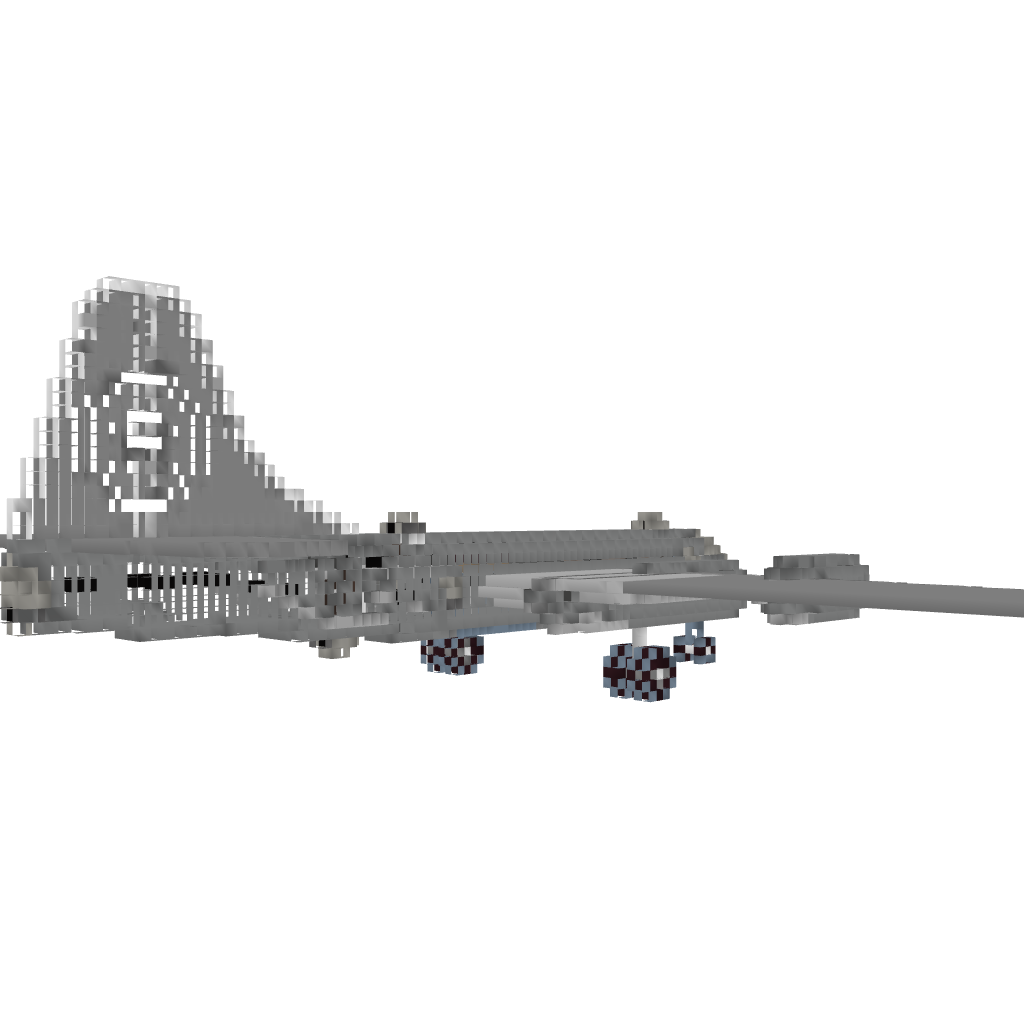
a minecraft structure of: Boeing B-29 SuperFortress